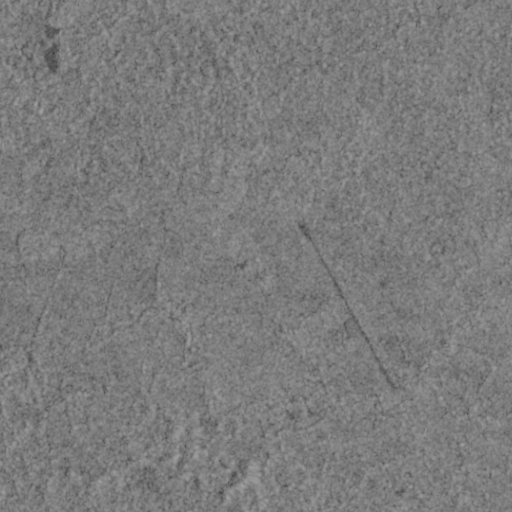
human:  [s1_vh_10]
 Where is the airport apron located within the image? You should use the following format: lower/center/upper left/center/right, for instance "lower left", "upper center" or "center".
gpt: The airport apron is located in the center right of the image.
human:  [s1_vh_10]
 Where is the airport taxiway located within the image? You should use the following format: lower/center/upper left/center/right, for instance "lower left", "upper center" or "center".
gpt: The airport taxiway is located in the center right of the image.
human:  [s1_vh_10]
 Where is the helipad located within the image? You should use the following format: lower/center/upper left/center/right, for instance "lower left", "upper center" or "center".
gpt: The helipad is located in the center right of the image.
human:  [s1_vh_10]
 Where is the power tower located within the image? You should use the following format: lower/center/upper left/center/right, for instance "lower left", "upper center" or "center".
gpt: There is no power tower in the image.

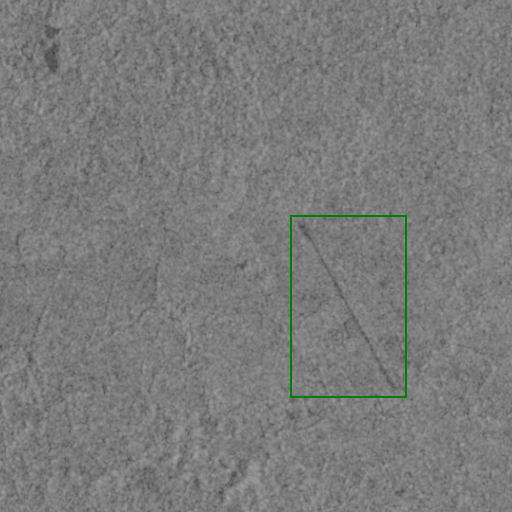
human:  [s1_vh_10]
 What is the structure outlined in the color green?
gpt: The structure outlined in green is an airport.
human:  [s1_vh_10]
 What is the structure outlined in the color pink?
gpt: There is no pink outline.